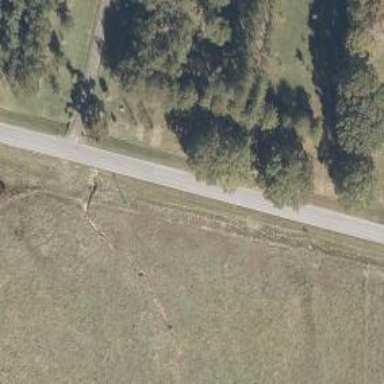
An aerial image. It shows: Tertiary road.